Interaction volume radius: 10 \u00c5
Interaction volume height: 15 \u00c5
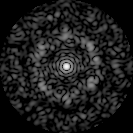
Disorder parameter: 0.7167